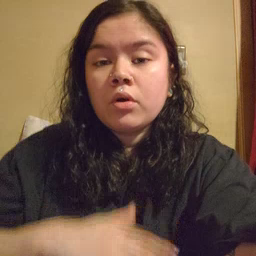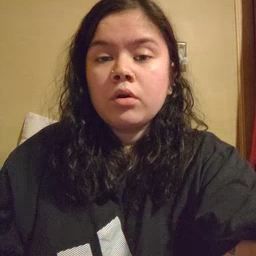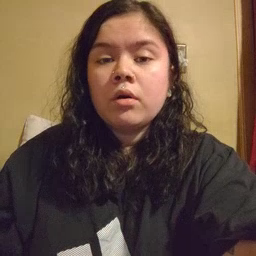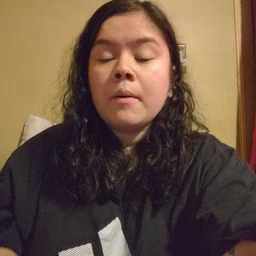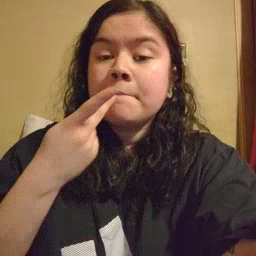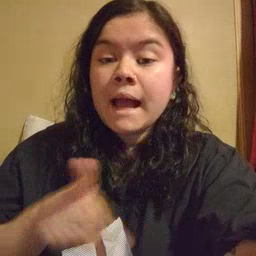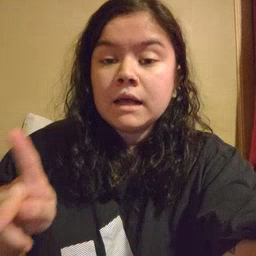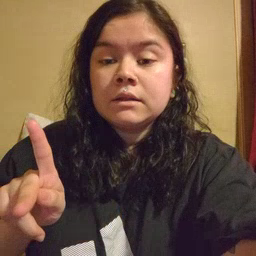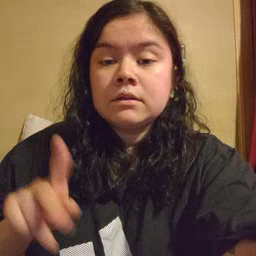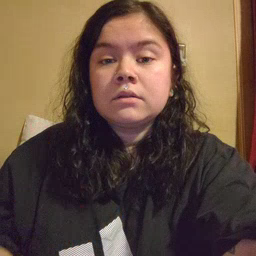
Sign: pen